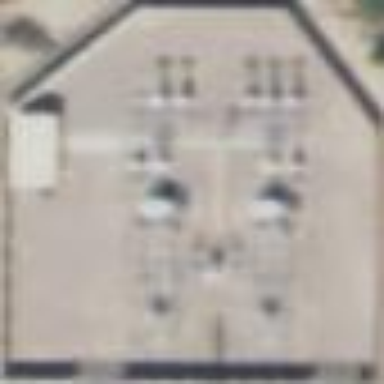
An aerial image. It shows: Outdoor power substation located behind wall. The substation operates at the distribution level.